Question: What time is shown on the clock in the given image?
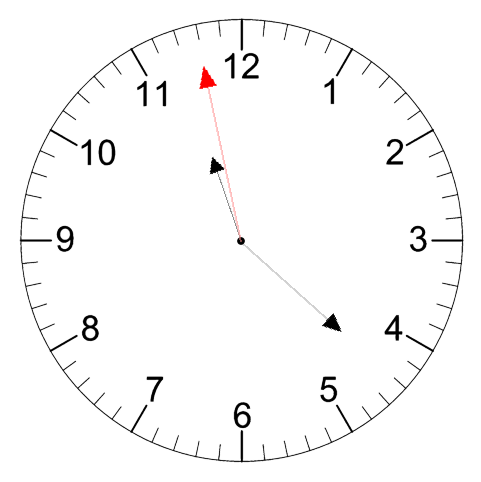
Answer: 11:21:58